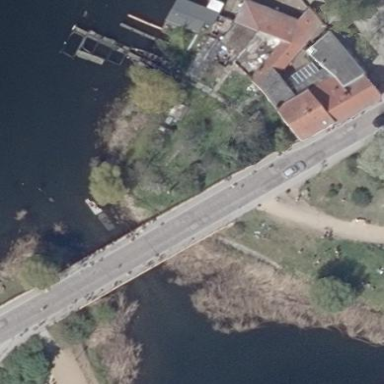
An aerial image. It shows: Arch bridge that is man-made.